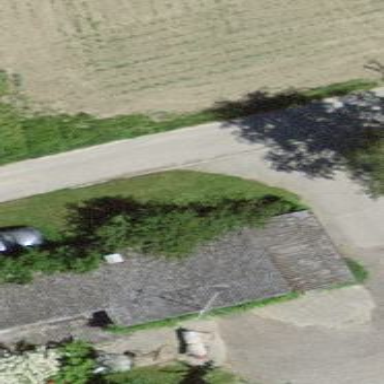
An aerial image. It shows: Rural barn.